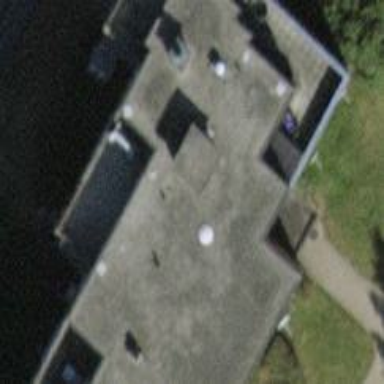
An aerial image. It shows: Flat-roofed apartment building.